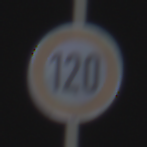
Verkehrszeichen: Geschwindigkeit120
Umgebung: Outdoor, Urban
Tageszeit: SunriseSunset
Wetter: PartlyCloudy
Licht: Natural
Jahreszeit: NotSpecified
Kontrast: LowContrast